Field crop: tomato
Growth stage: 1
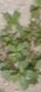
Species: portulaca